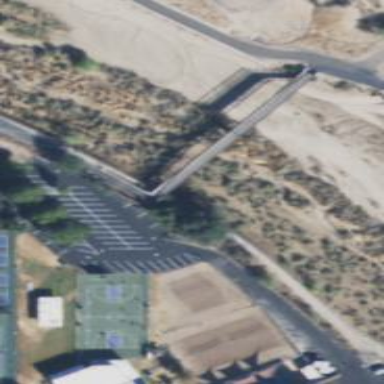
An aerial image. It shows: Man-made bridge.